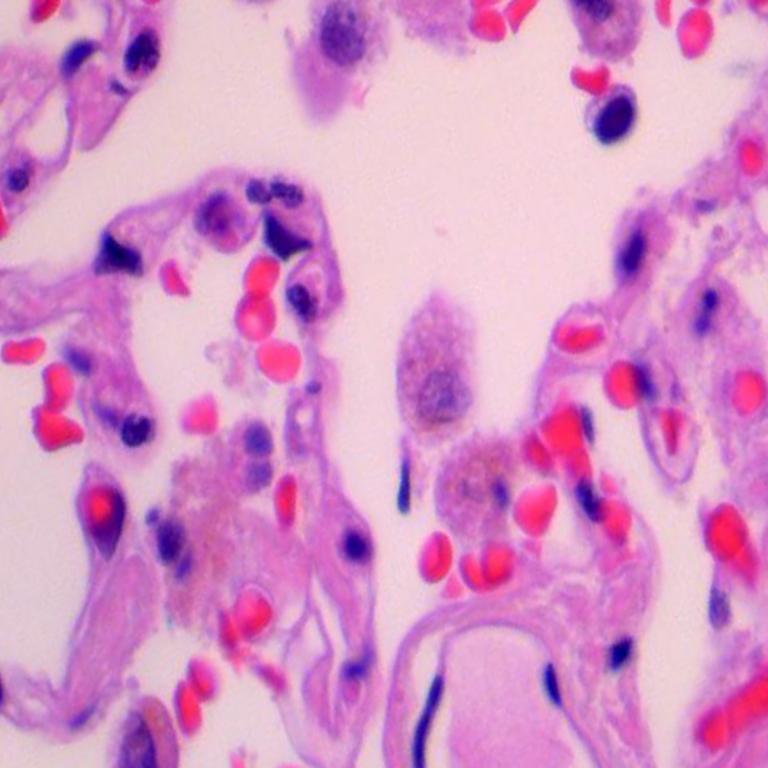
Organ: lung
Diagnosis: benign